Field crop: maize
Growth stage: 2
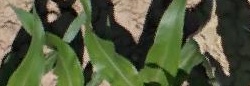
Species: maize